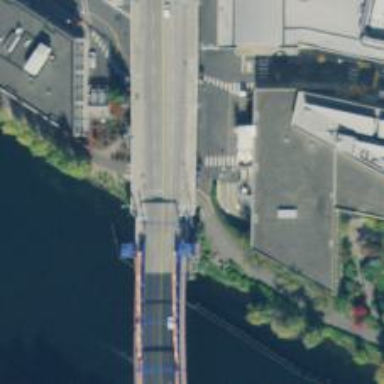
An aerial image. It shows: Footway on bridge.